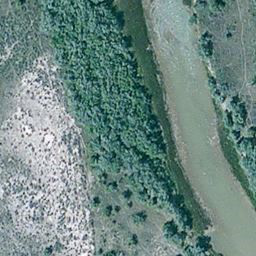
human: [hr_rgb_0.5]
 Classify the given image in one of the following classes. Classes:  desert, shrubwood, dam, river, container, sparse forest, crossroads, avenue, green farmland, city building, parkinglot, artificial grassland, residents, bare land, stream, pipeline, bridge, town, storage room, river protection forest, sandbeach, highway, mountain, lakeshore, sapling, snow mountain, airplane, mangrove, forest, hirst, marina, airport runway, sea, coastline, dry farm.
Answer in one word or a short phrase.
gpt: river